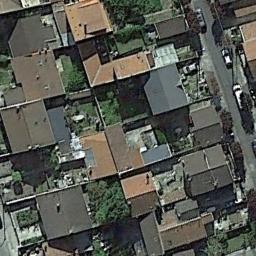
Label: residential